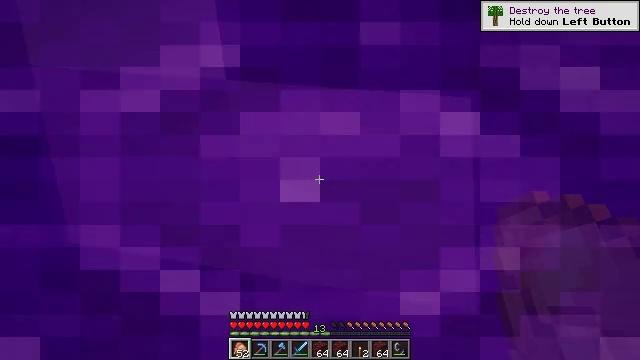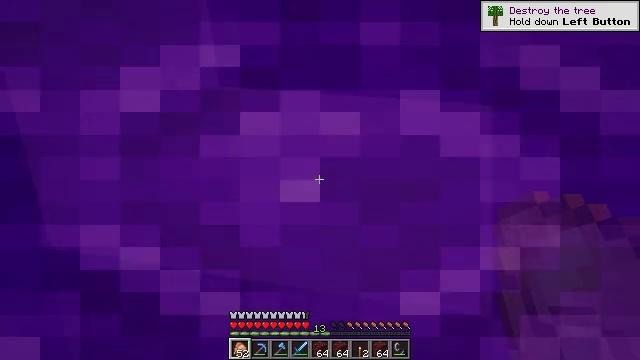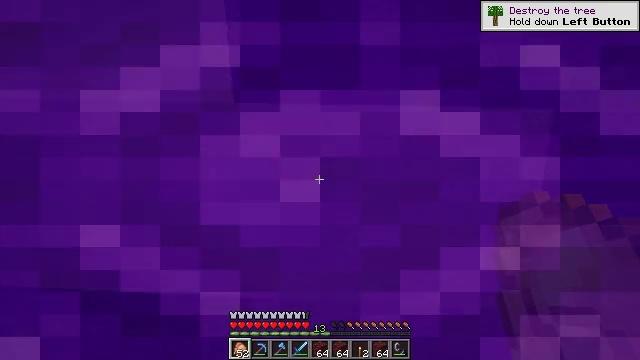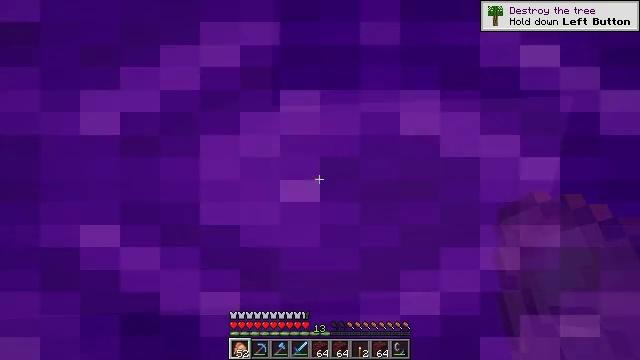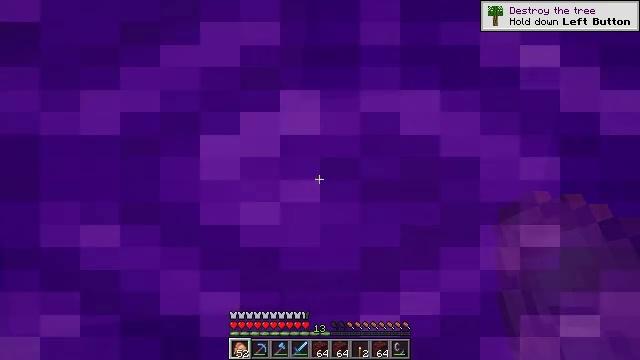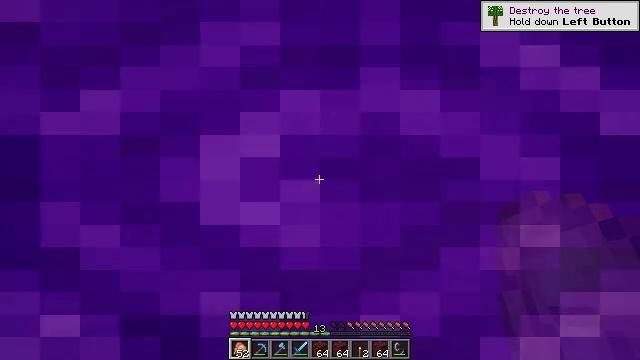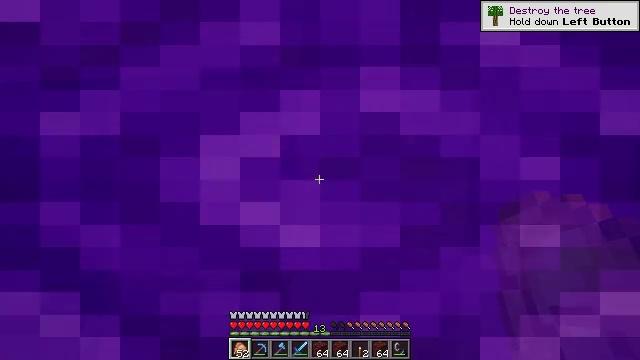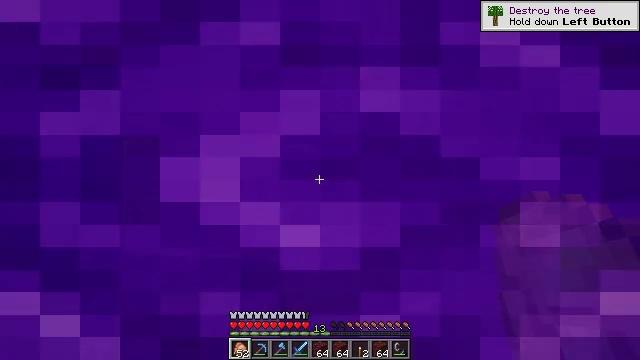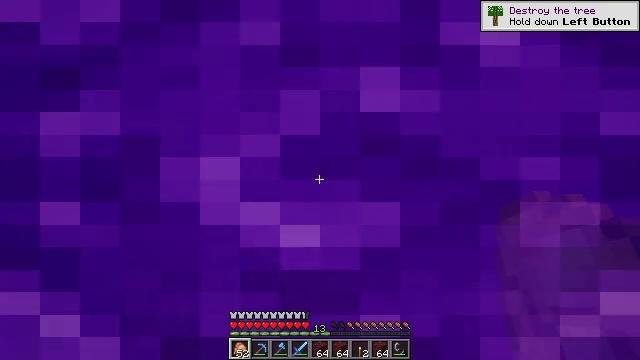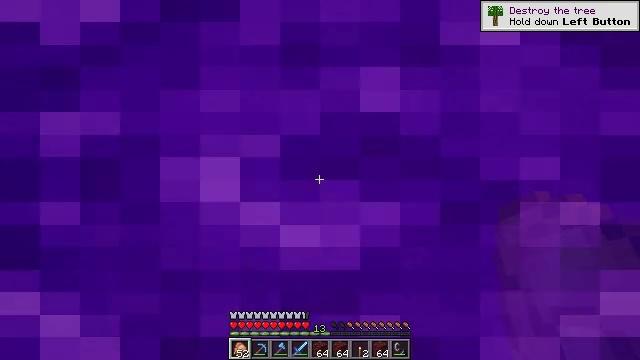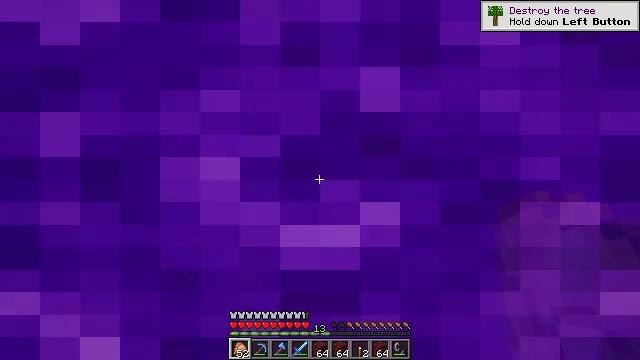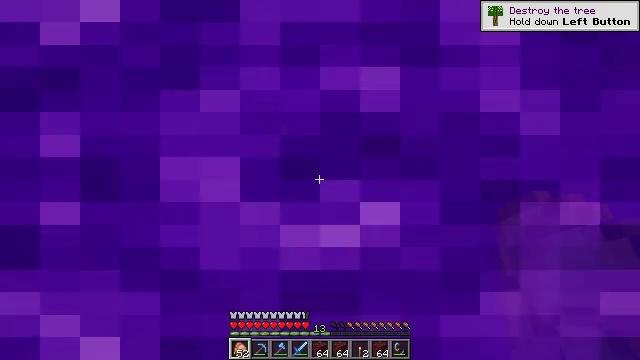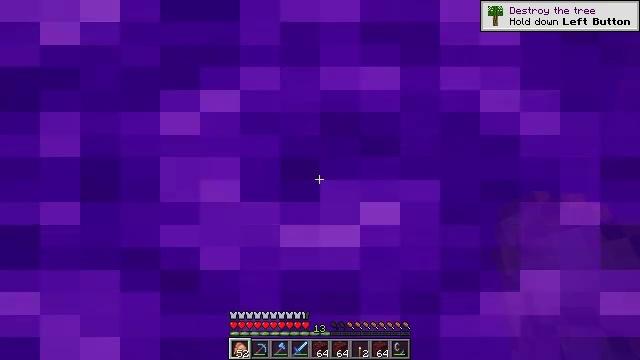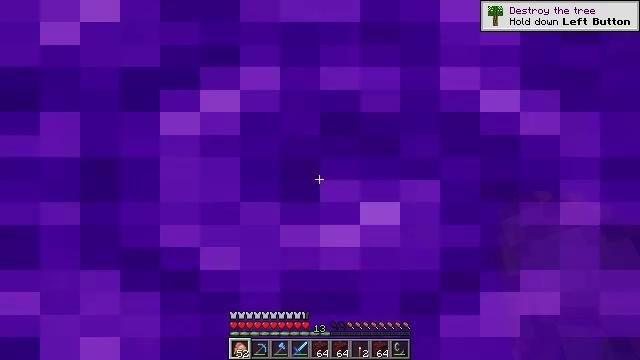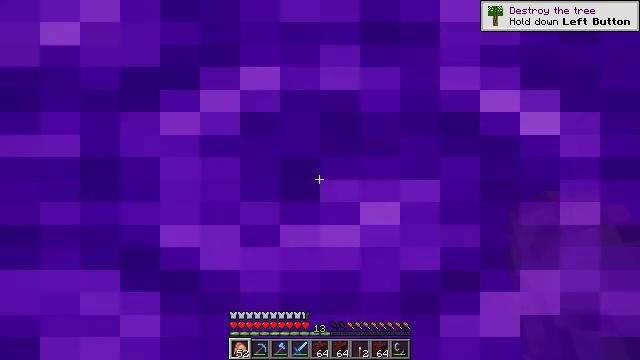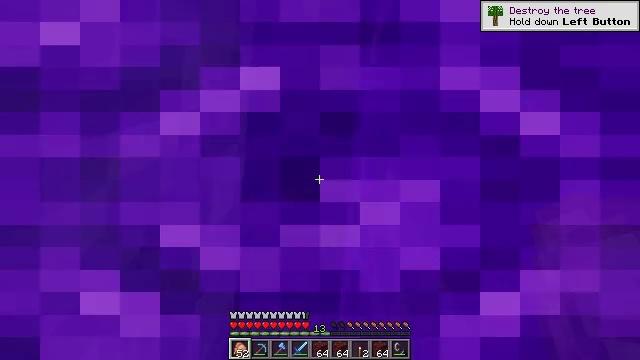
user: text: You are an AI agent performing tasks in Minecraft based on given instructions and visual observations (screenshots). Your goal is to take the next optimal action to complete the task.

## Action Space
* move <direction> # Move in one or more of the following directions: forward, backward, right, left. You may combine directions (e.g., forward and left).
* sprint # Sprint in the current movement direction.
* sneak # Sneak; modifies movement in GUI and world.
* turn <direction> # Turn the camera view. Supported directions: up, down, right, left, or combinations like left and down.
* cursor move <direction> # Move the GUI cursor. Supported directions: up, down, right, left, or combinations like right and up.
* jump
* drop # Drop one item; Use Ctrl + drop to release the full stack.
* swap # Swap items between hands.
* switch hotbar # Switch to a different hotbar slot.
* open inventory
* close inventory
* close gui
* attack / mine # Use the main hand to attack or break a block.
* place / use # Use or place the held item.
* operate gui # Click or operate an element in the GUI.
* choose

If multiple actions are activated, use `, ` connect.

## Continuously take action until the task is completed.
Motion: motion action
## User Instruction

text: Produce netherite scrap by smelting ancient debris.
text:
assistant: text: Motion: no_op
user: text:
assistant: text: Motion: no_op
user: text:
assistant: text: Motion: no_op
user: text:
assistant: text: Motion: no_op
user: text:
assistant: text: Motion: no_op
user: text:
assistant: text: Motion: no_op
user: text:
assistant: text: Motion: no_op
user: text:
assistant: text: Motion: turn left
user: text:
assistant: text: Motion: no_op
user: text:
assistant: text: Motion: no_op
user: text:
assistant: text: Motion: no_op
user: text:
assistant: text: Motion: no_op
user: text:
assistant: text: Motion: turn left and down
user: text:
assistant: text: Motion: turn left
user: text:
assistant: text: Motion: turn left
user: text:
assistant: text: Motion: turn left and up
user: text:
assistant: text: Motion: turn left and up
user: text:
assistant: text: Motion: turn left and up
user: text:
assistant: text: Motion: turn left and up
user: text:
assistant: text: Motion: no_op
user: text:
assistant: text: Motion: no_op
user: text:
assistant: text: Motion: turn down
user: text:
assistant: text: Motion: turn right and down
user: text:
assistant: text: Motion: turn right
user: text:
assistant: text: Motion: turn right
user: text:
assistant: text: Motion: turn right and up
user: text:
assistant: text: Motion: turn left and up
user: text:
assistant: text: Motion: turn left
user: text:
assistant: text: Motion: turn left and down
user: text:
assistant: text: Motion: turn down